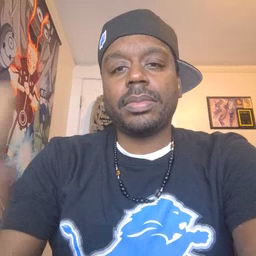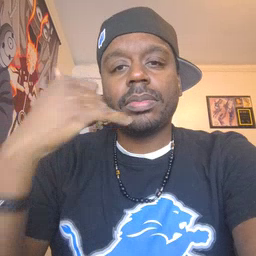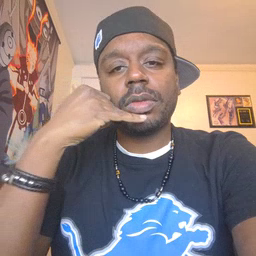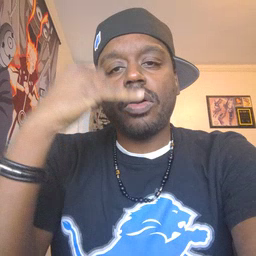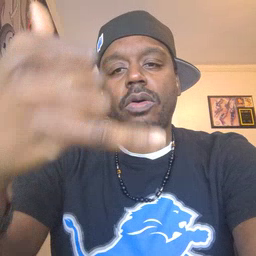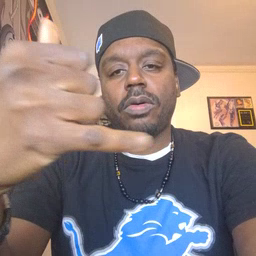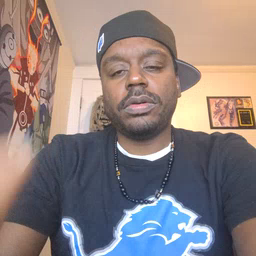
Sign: callonphone